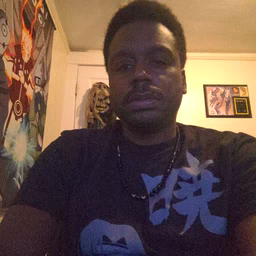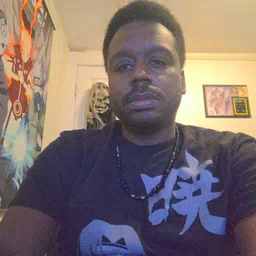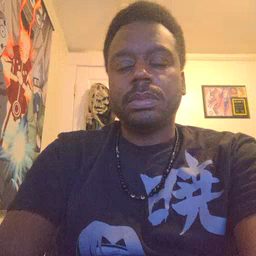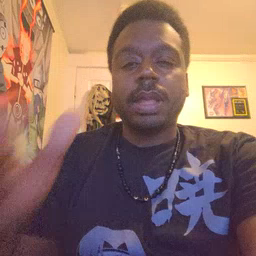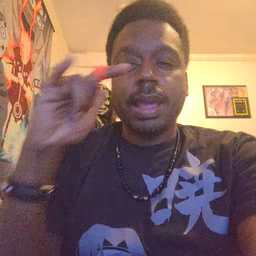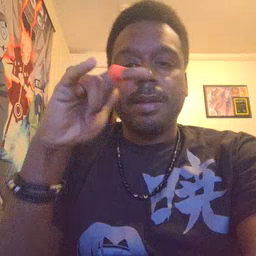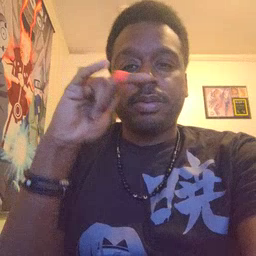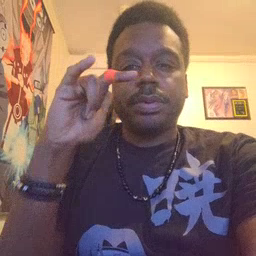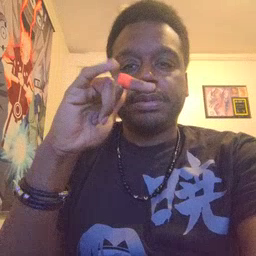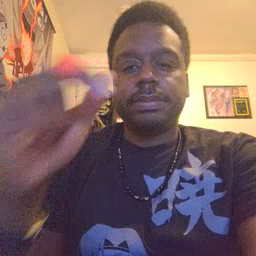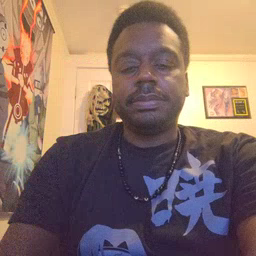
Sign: airplane